Field crop: tomato
Growth stage: 1
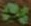
Species: solanum